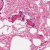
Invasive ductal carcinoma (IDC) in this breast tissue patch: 0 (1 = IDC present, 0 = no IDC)